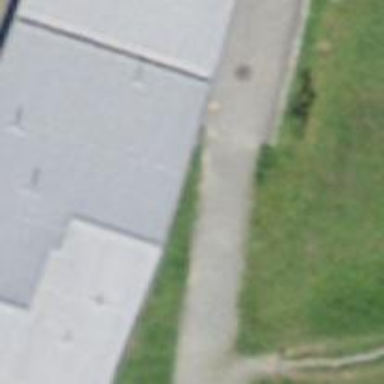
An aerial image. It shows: Bench.